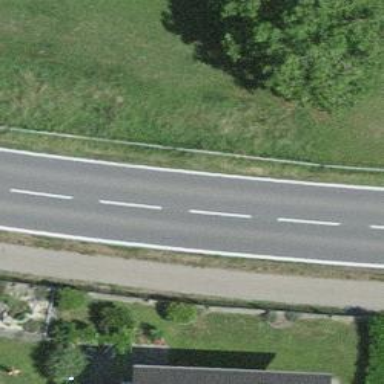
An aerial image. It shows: Primary highway with asphalt surface. There is cycle track on the left side.